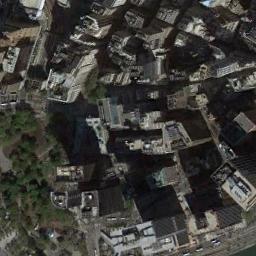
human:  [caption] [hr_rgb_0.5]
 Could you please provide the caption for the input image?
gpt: There are many compact outstanding buildings and several roads and many trees in a business district .

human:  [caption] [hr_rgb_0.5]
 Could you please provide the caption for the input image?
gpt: The commercial area is consist of many distinctive buildings .

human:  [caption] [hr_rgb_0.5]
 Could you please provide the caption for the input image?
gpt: The buildings are well spaced .

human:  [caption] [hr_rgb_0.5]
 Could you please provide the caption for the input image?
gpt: A commercial area has lots of buildings of different heights and a grove of trees is next to the commercial area .

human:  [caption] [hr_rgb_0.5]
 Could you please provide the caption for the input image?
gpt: There are many buildings arranged irregularly on a commercial area .